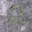
Label: 2